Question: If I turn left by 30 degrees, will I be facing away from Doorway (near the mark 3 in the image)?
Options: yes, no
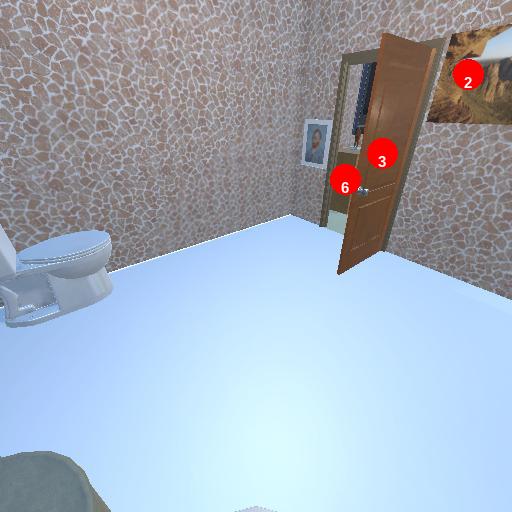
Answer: yes